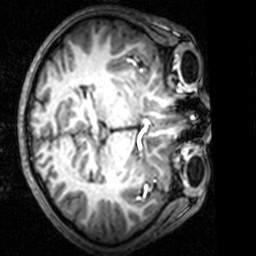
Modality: T1w
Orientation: axial